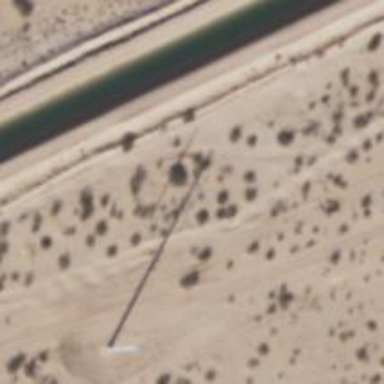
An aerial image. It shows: Power pole.